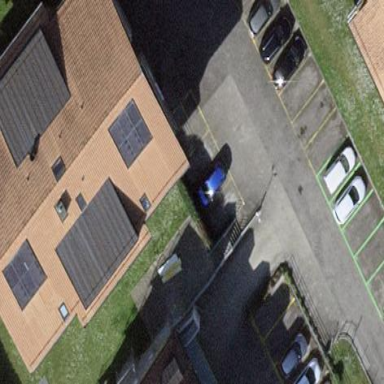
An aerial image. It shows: Image showing building with apartments.